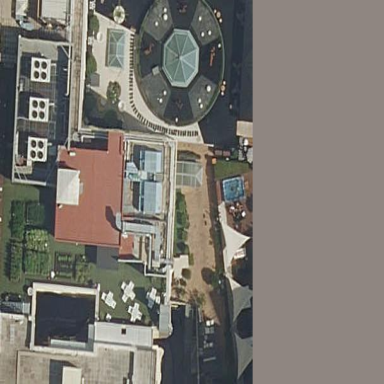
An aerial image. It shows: Hotel offering tourism services.